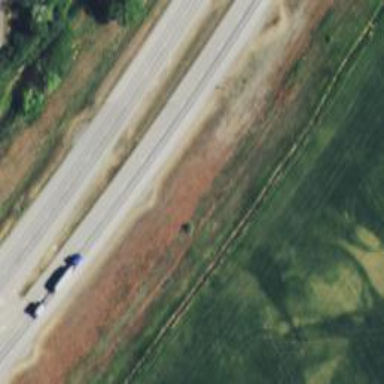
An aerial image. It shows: Trunk highway.